Question: This time I wanted to use R and ggplot2 in order to produce some simple mathematical knots, and color them according to tri-colorability.
This is my code
'''
library (ggplot2)
theme_set(theme_bw())
phi = seq(2*pi, length = 1000)
x = sin(phi)+2*sin(2*phi)
y = cos(phi)-2*cos(2*phi)
z = -sin(3*phi)
diff <- abs(x - y)
mindiff <- sort(diff)[1:3] #knot-specific number of intersections
dindice <- which(diff %in% mindiff)
dcol <- c(rep(1,(length(0:dindice[1]))-1), rep(2,(length(dindice[1]:dindice[2]))-1), rep(3,(length(dindice[2]:dindice[3])-1)), rep(1,(length(dindice[3]:length(diff)))-1))
ggknot <- data.frame(x,y,z, dcol)
knot <- ggplot(ggknot, aes(x, y)) + geom_point(aes(colour = as.factor(dcol)))
'''
As you can see x and y are functions for generating the sine and cosine component of a knot, and phi is the vector of evenly spaced linear values. My idea was to find points in x,y plane that are nearest by calculating their difference and finding the first three minimal ones (dcol) to use for indexing and grouping for ggplot. But the result looks like this:

Colors are irregularly alternating and they should be like <URL>, so a solution in python is also welcomed. Any ideas?
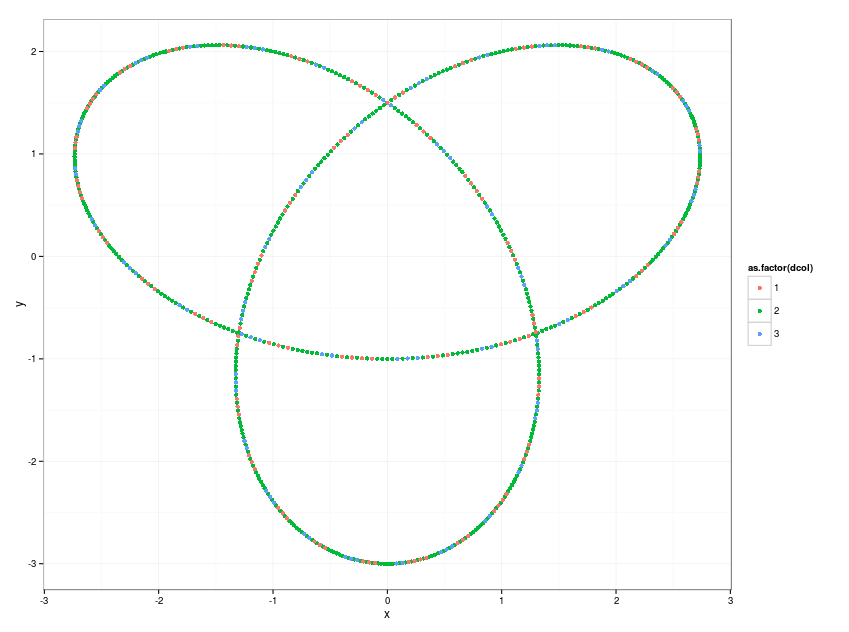
Answer: It looks like 'phi = seq(2*pi, length = 1000)' generates 994 points from 2*pi to 1000. Combining this with the previous observation on the intersections suggests that this is the right approach:
'''
phi = seq(0, 2 * pi, length = 1200) - .27
x = sin(phi)+2*sin(2*phi)
y = cos(phi)-2*cos(2*phi)
z = -sin(3*phi)
dcol <- c(rep(1, 400), rep(2, 400), rep(3, 400))
ggknot <- data.frame(x,y,z, dcol)
knot <- ggplot(ggknot, aes(x, y)) + geom_point(aes(colour = as.factor(dcol)))
'''
The "magic number" 0.27 was found algebraically for the (x, y) intersection of the equations. 'dcol' was chosen since the colors should be even spaced (by symmetry).